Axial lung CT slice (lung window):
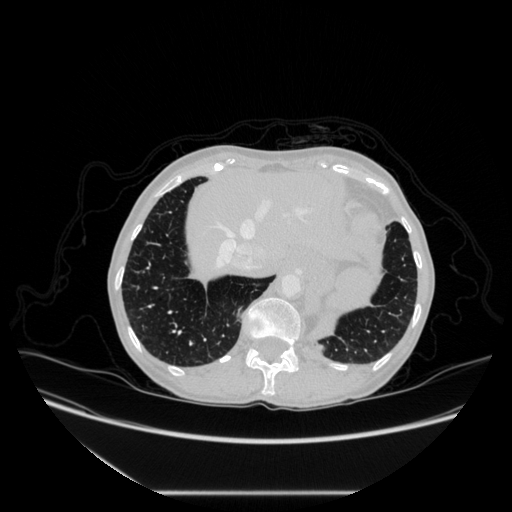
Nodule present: no